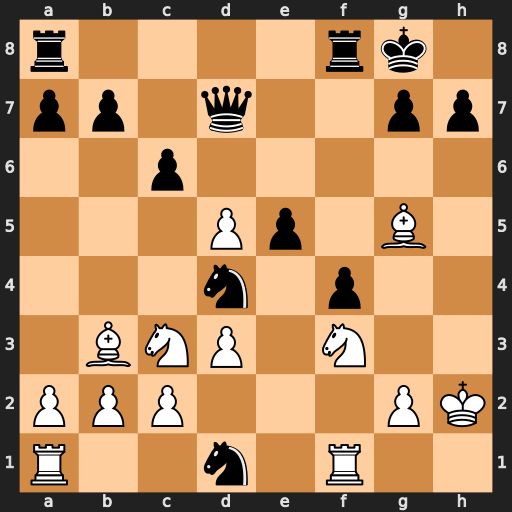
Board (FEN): r4rk1/pp1q2pp/2p5/3Pp1B1/3n1p2/1BNP1N2/PPP3PK/R2n1R2
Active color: w
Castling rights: -
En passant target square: -
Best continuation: dxc6+ Nxb3 cxd7